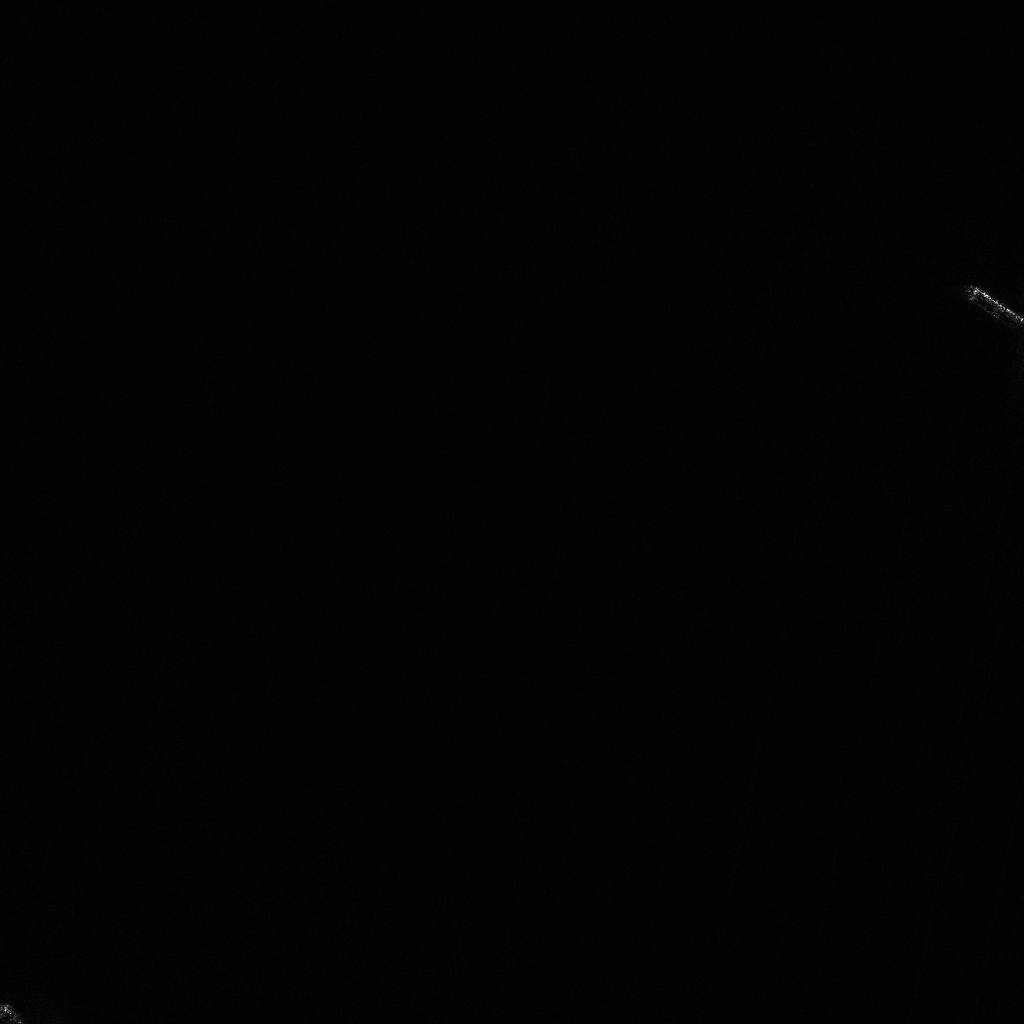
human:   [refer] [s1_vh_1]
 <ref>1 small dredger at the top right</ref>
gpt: <box>[[93, 28, 99, 31, 29]]</box>